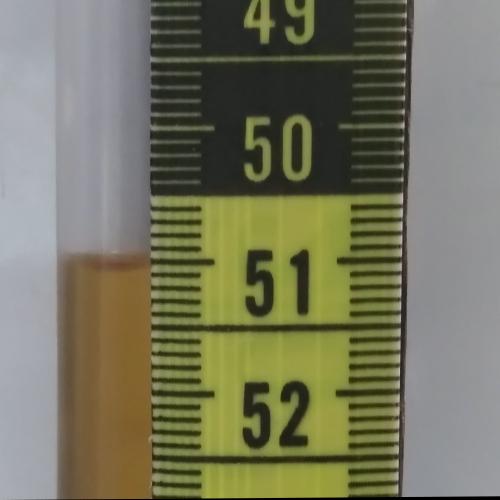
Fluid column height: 51.0 cm